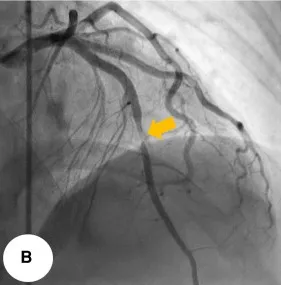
The cardiac SPECT/CCTA hybrid imaging also confirmed excellent correlation between the extent of perfusion defects and the anatomical location of MB, which was well correlated with CAG finding (whitish arrow and yellowish arrow) (A,B). CCTA, coronary computed tomography angiography; MB, myocardial bridge; SPECT, single photon emission computed tomography.
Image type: radiology (x_ray)